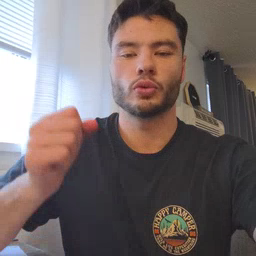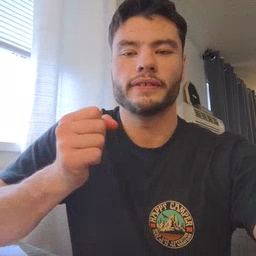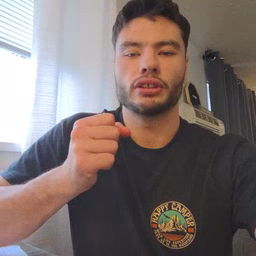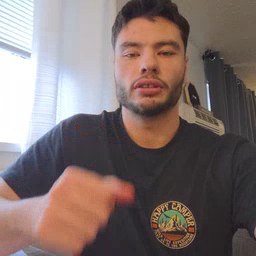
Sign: refrigerator